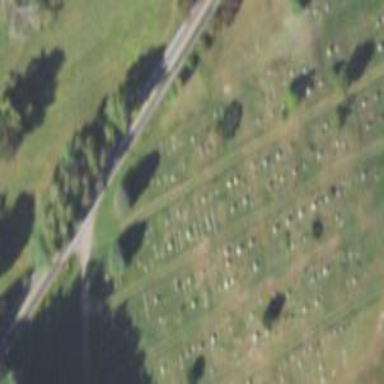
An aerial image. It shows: Cemetery.